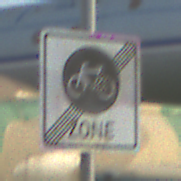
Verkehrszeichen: EndeFahrradzone
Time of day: SunriseSunset
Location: Outdoor (Special)
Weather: Clear
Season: NotSpecified
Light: Natural